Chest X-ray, PA view. Patient: 56 years old, sex F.
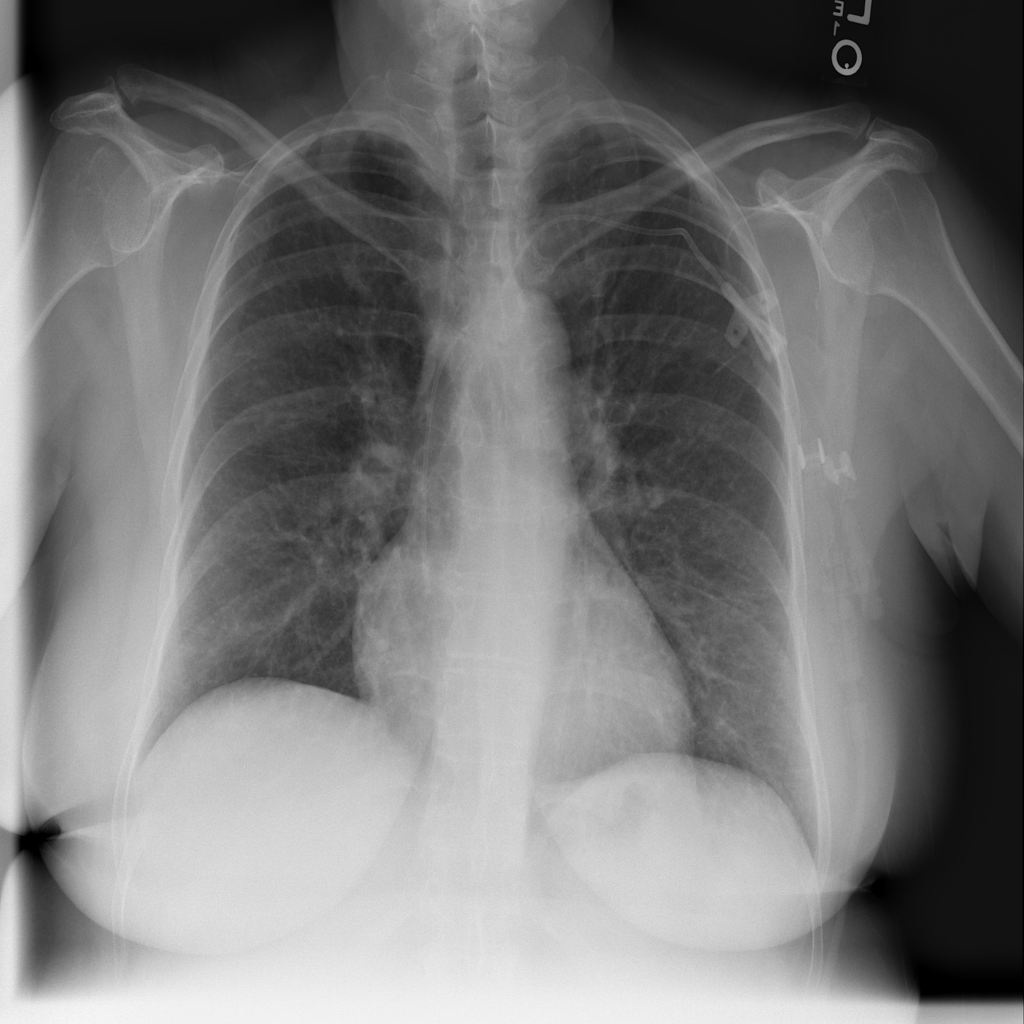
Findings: No Finding